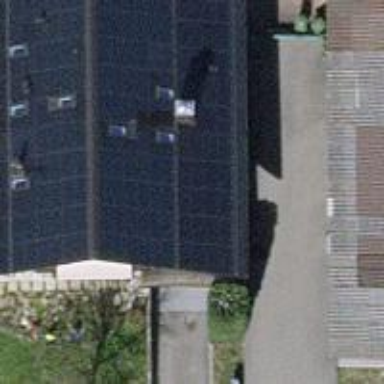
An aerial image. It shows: Solar power generator utilizing photovoltaic technology with solar photovoltaic panels.